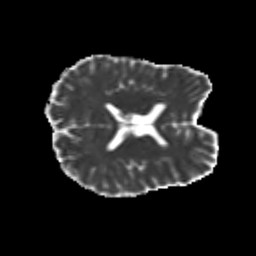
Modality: MD
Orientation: axial
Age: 29
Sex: male
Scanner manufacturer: siemens
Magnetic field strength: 3 T
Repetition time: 3.5 s
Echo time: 0.104 s